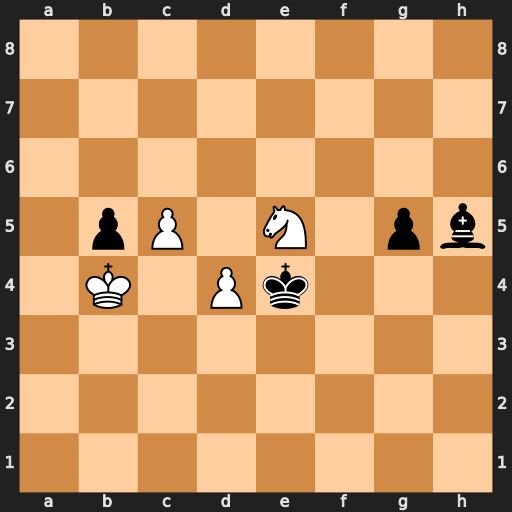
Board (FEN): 8/8/8/1pP1N1pb/1K1Pk3/8/8/8
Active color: w
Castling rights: -
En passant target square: -
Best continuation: c6 Kxd4 c7 Kxe5 c8=Q